Question: The 'if' condition is true but the code in 'else' snippet gets executed.

I have already tried restarting the Eclipse, it didn't help.
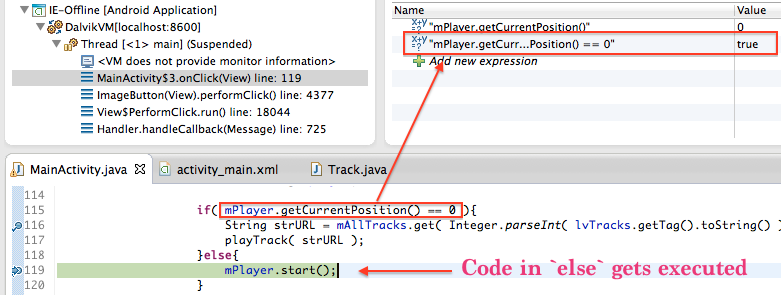
Answer: It seems there are two problems.
First problem was with 'getCurrentPosition()' method of the 'MediaPlayer'
'''
mediaPlayer.stop();
mediaPlayer.getCurrentPosition(); // The current position in milliseconds
'''
In the above code, the second line returns '8549' while the mediaPlayer was stopped already. I was asuming that after stoping the media player, the 'getCurrentPosition' method will return zero milliseconds.
The second problem (which is actually the answer to this post) was with the debugger. It seems its a bug in debugger.
'''
mPlayer.getCurrentPosition() // value in debugger is 0 (as shown in the screenshot in OP)
mPlayer.getCurrentPosition() == 0 // value in debugger is true (as shown in the screenshot in OP)
'''
But when I log the exact same thing in logcat, it gives different results:
'''
Log.d("pos", mPlayer.getCurrentPosition()+""); // prints a non-zero value in log, in my case 8549
Log.d("con", String.valueOf( mPlayer.getCurrentPosition() == 0 ) ); // prints a false value in log
'''
Which clearly shows why the 'else' code snippet was being executed and why we should not blindly rely on the debugger sometimes :-P
Whenever you see such dramatic behaviour in debugger, try logging the variables in logcat. (Credit goes to Wakim, because his comment gave me the direction)